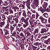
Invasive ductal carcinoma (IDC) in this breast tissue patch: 1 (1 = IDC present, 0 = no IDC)